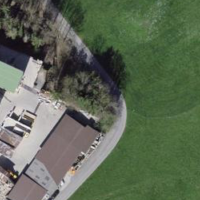
EUNIS habitat code: 52
Species observed at this site:
Teucrium scorodonia